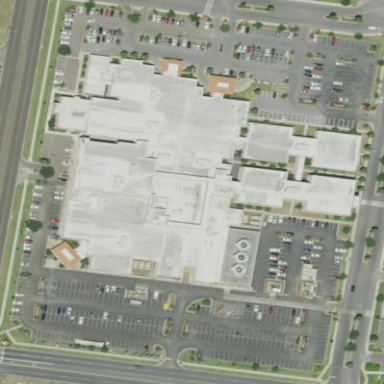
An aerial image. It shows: Hospital providing healthcare services.